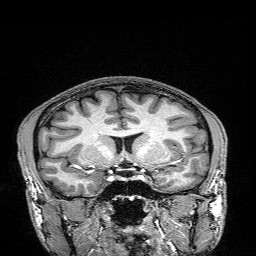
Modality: T1w
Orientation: sagittal